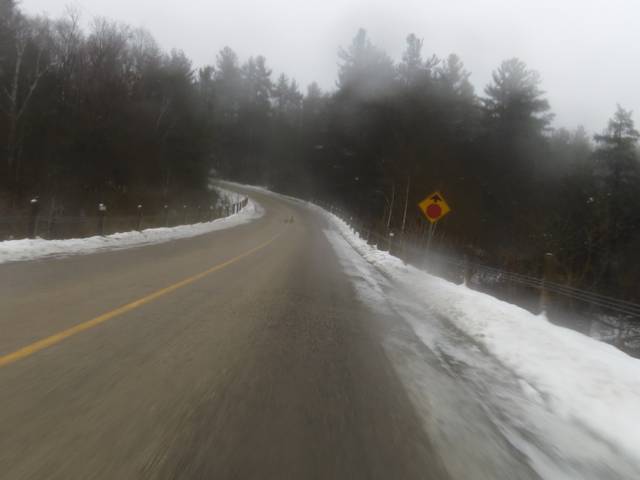
Region: Canada
Coordinates: 44.783, -76.449